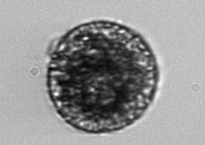
Label: Vicicitus_globosus